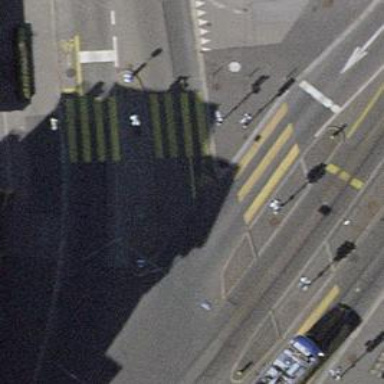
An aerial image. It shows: Kerb barrier.